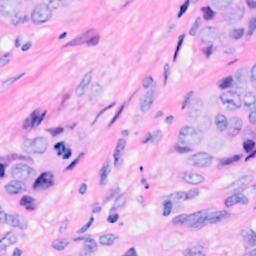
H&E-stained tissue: Breast